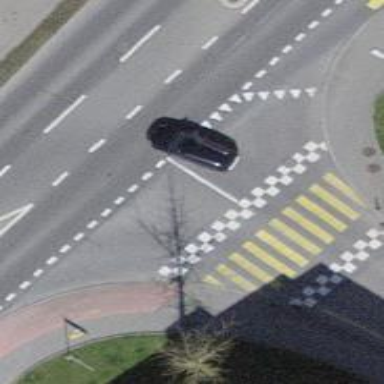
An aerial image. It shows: Road with "give way" sign.